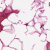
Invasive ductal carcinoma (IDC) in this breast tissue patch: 0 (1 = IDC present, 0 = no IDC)